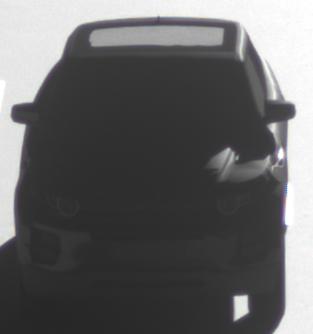
Make: Land Rover
Model: Range Rover Evoque 2.0 Si4
Detailed model: Range Rover Evoque (I)
Model produced from: 2011/08
Model produced until: 2013/11
Doors: 5
Color: black
Road condition: dry road
Daytime: morning or afternoon
Contrast: high contrast